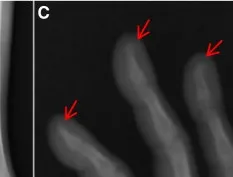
The long bone fragments of the child's hands, feet, and limbs show thickening of the periosteum, osteoporosis, and acro-osteolysis of the phalanges (arrow), swelling knee joint, and enlarged patellar bone with surrounding tissue hyperplasia (A-E).
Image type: radiology (x_ray)